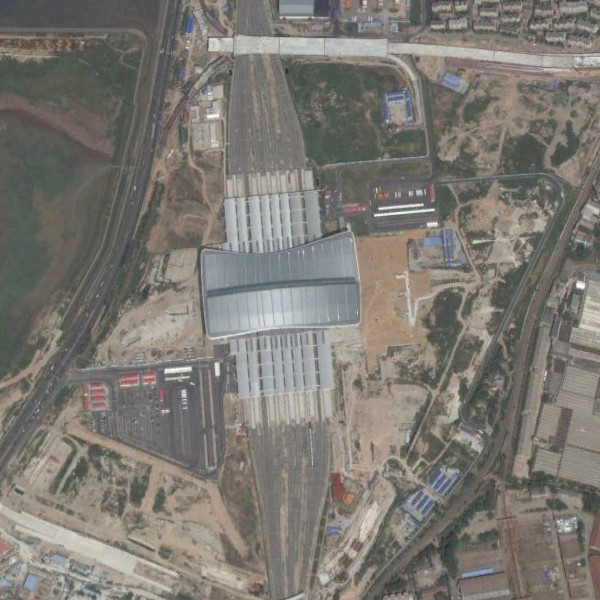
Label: RailwayStation